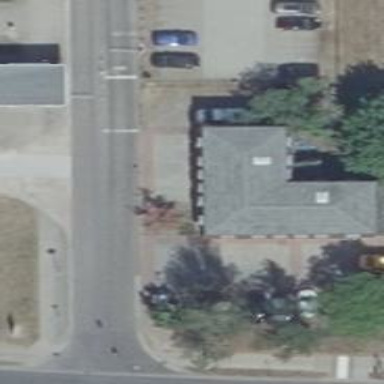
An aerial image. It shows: Ambulance station building.